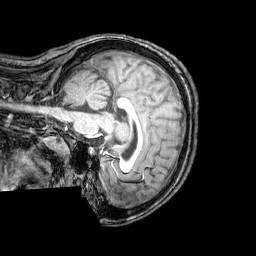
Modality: T1w
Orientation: sagittal
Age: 22
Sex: female
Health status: healthy
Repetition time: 0.081 s
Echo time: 0.037 s